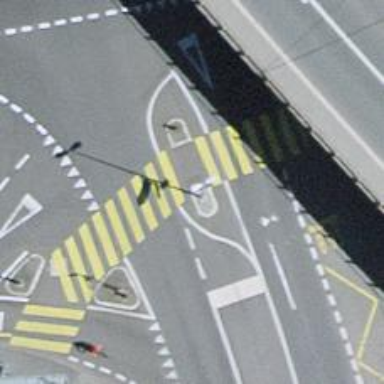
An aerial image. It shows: Zebra crossing with pedestrian island.